【题型】填空题　【知识点】平面几何　【难度】easy
将半径是 4 厘米和 3 厘米的两个半圆如图放置，阴影部分的周长是 \underline{\hspace{2cm}} 厘米．

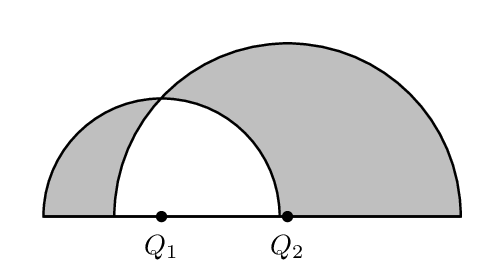
【解答】
\noindent \textbf{【答案】} $\boldsymbol{27.98}$

\noindent \textbf{【知识点】} 阴影部分的周长和面积

\noindent \textbf{【分析】} 本题考查了组合图形的周长，阴影部分的周长等于半径是4厘米和3厘米的两个半圆的弧长加上半径是3厘米的半圆的直径．
根据阴影部分的周长等于半径是4厘米和3厘米的两个半圆的弧长加上半径是3厘米的半圆的直径，列式计算即可．

\noindent \textbf{【详解】} 解：阴影部分的周长为$3.14\times(4+3)+3\times2 = 27.98$（厘米），
故答案为：$27.98$．